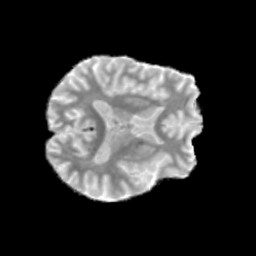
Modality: MD
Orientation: axial
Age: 50
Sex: male
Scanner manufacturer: siemens
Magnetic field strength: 3 T
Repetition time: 3.23 s
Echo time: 0.0892 s